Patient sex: M
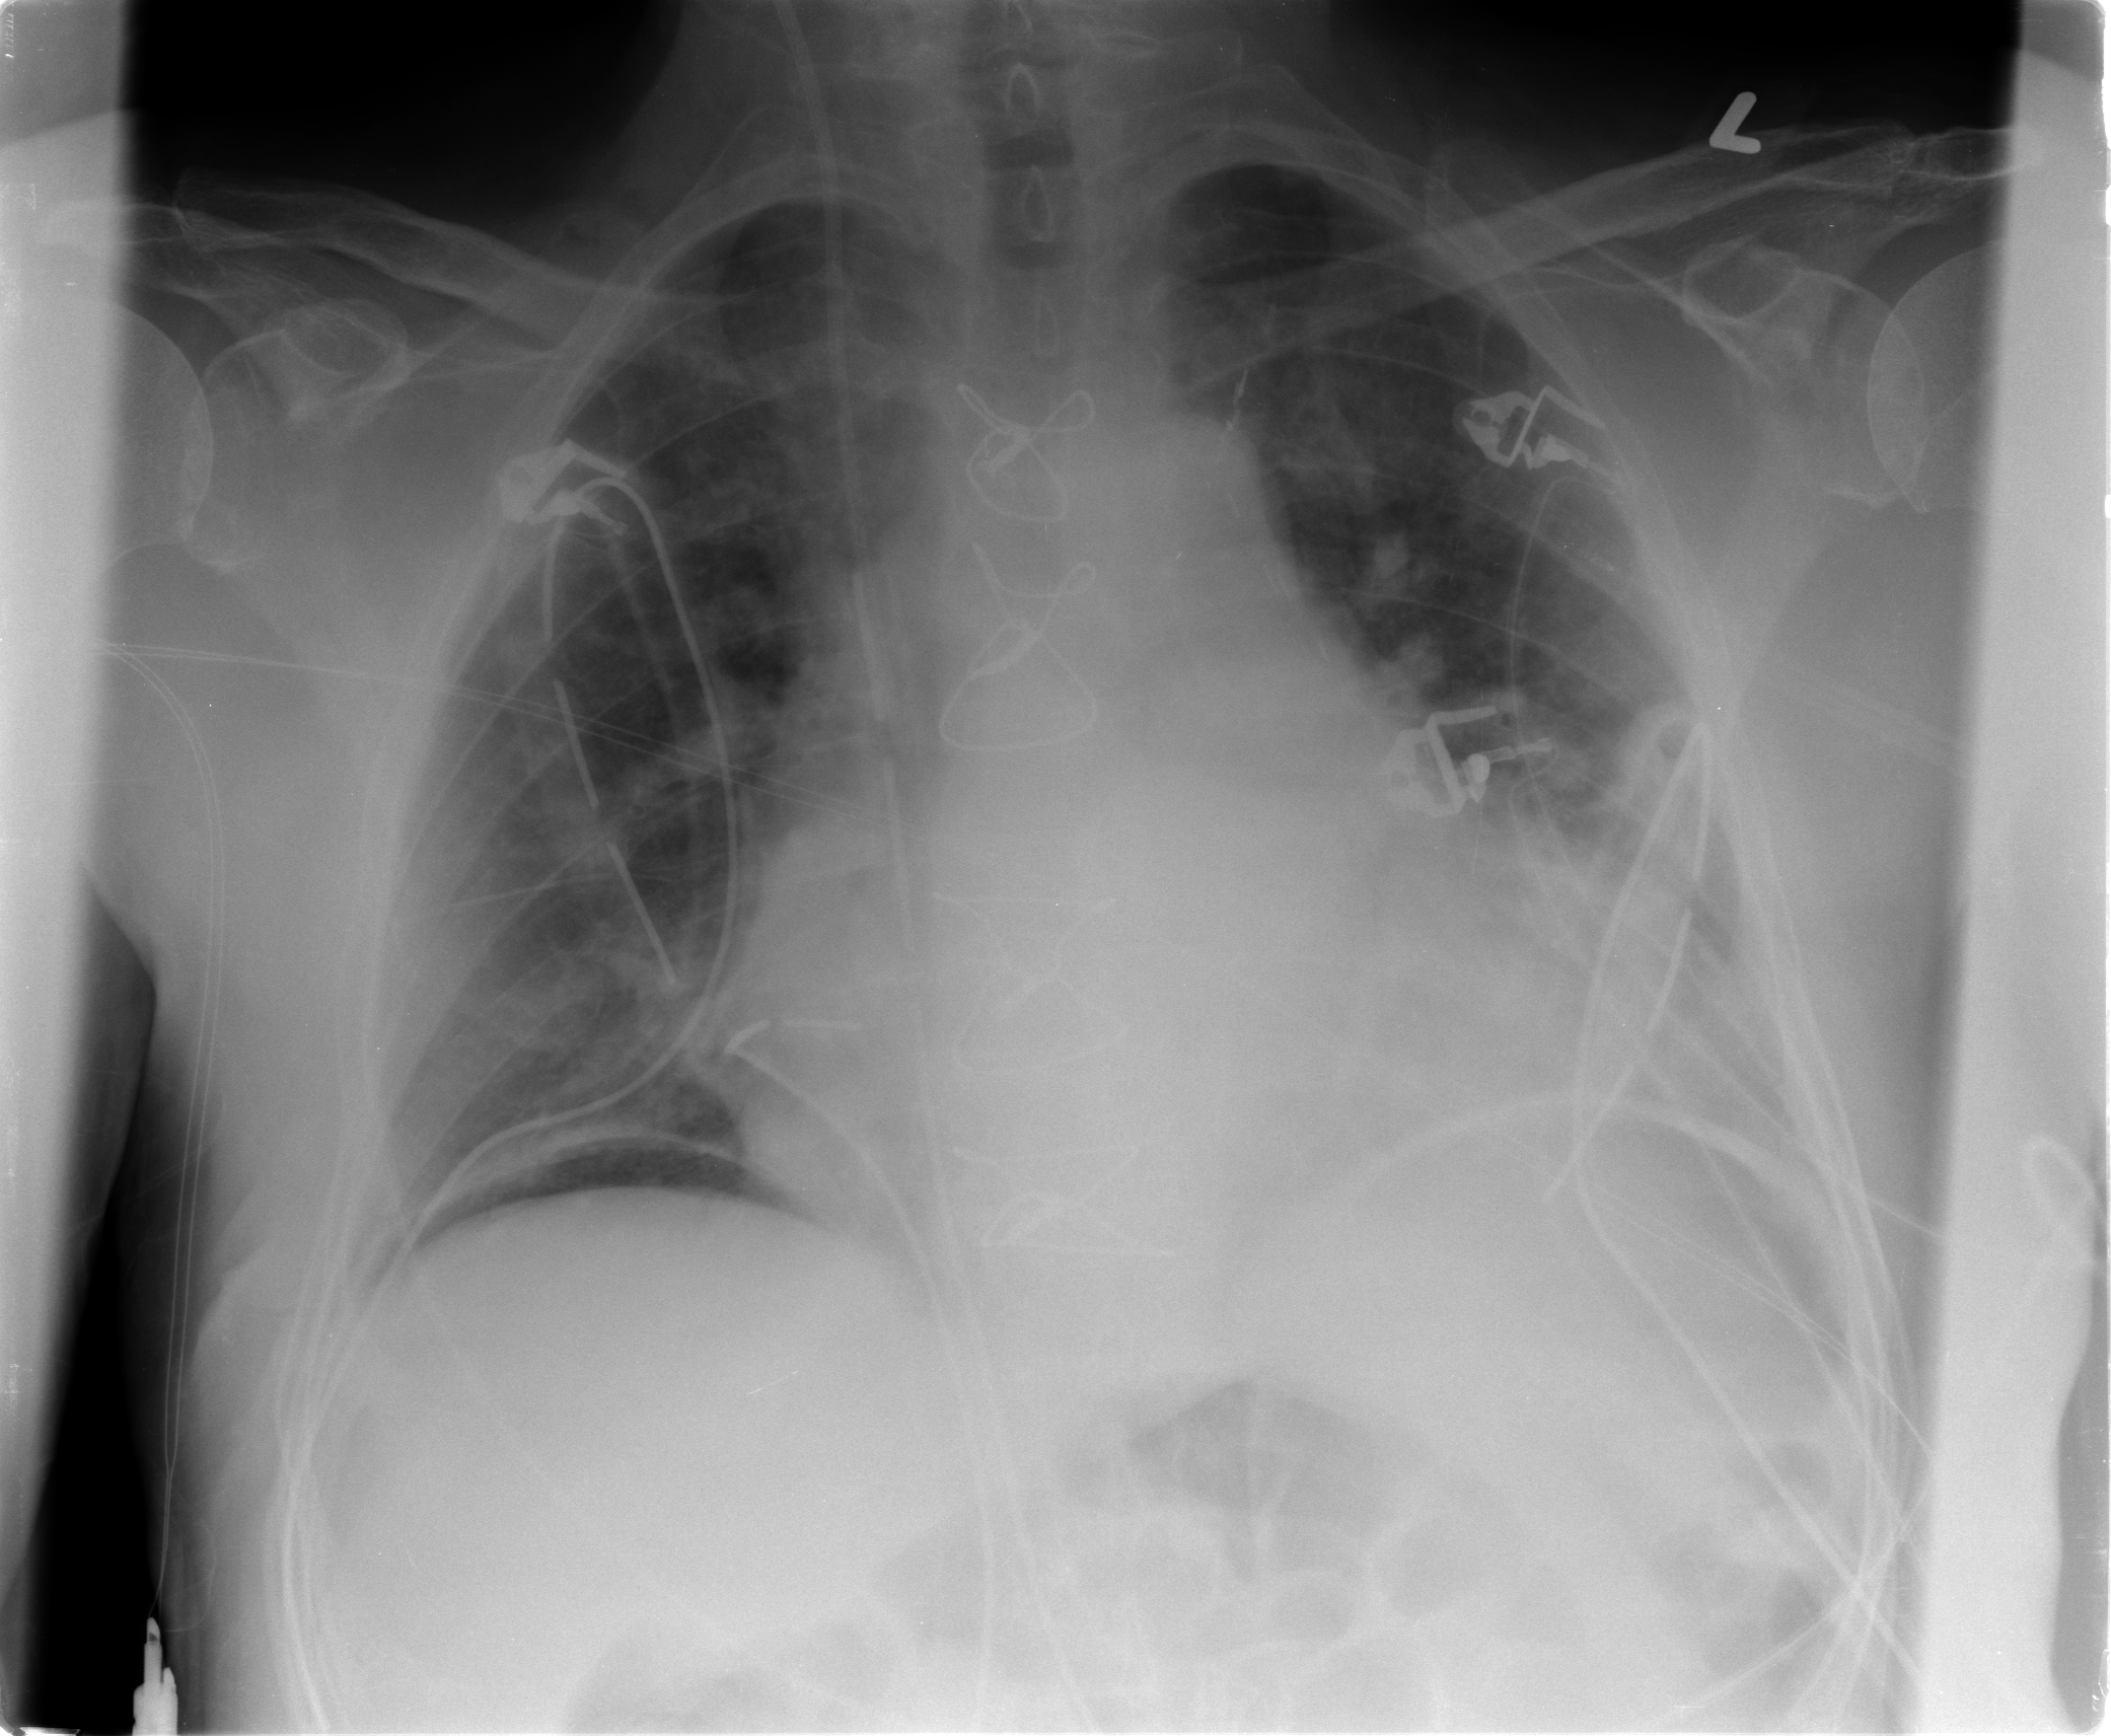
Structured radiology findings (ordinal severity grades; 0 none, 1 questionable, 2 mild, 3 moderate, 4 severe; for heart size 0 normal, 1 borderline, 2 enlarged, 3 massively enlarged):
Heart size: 2
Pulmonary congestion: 1
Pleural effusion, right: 0
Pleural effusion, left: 1
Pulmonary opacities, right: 0
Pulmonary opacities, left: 1
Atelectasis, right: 1
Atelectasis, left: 2